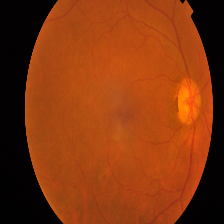
Diabetic retinopathy grade: Proliferative DR